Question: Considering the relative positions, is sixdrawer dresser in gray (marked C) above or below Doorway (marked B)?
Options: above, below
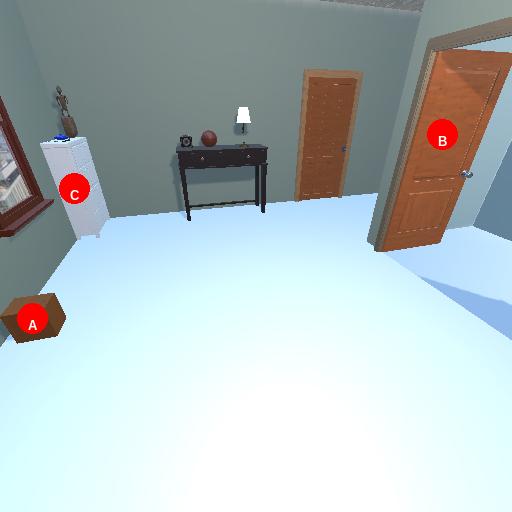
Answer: above